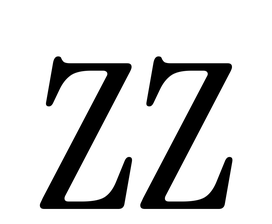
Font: InstrumentSerif-Regular